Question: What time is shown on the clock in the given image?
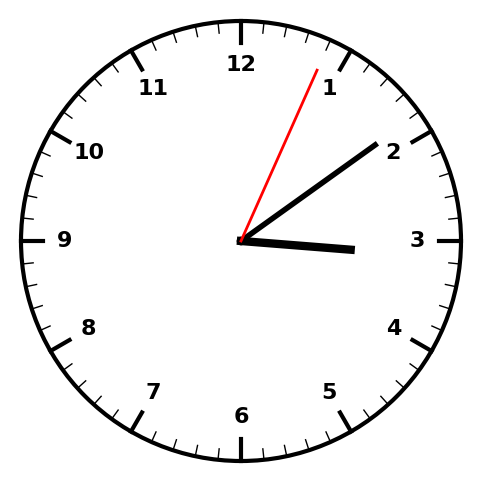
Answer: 03:09:04